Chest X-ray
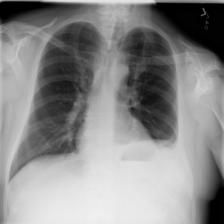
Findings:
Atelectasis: negative
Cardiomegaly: negative
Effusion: negative
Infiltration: negative
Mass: negative
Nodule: negative
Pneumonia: negative
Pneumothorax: negative
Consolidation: negative
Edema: negative
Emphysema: negative
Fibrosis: negative
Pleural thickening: negative
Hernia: negative